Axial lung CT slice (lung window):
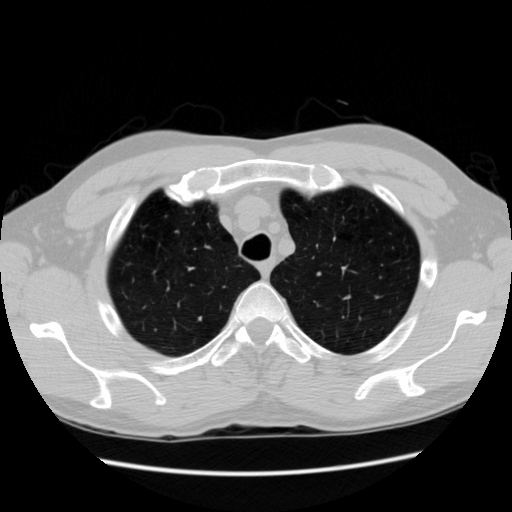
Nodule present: no